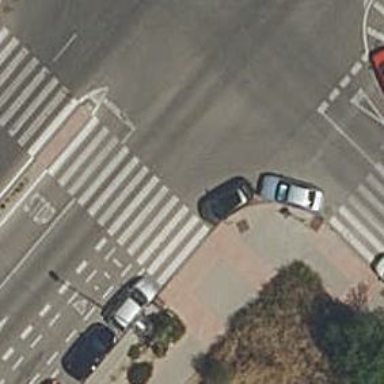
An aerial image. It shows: Road with traffic signals.